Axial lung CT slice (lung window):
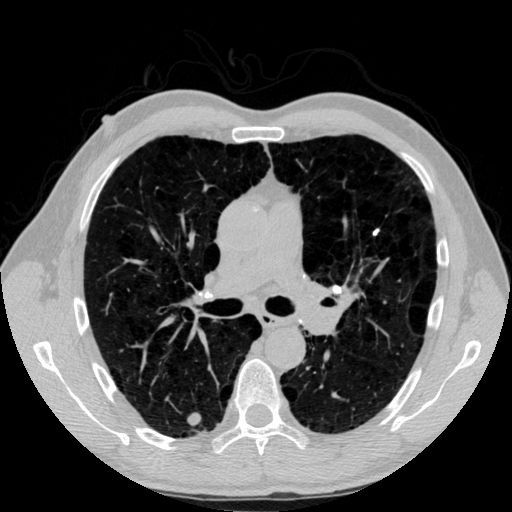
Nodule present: yes
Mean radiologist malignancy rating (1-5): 2.75